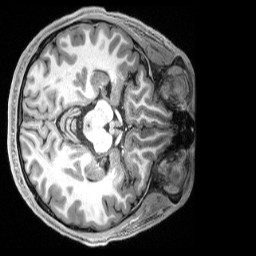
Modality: T1w
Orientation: axial
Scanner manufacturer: siemens
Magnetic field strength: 3 T
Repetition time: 2.5 s
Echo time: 0.00231 s